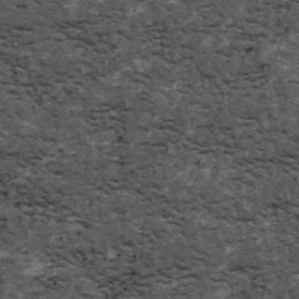
Label: frost